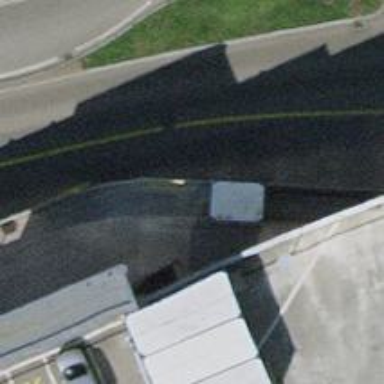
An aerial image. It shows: Parking entrance.